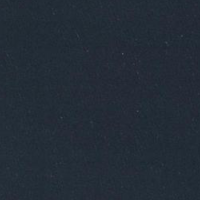
EUNIS habitat code: 14
Species observed at this site:
Phalacrocorax carbo